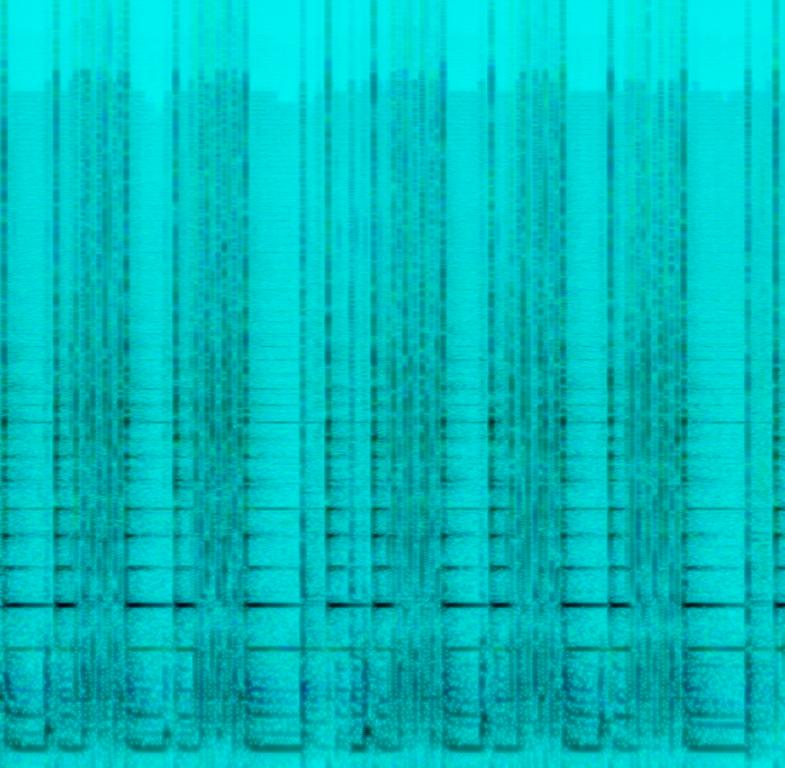
The low quality recording features a groovy tabla percussion playing. The recording is noisy and in mono.